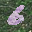
Label: 6